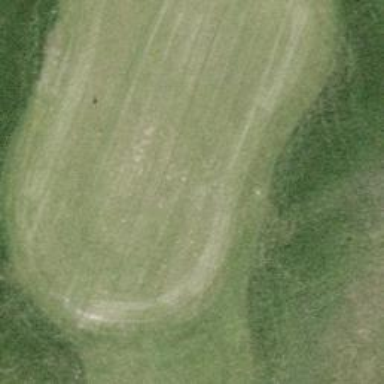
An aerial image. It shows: View of golf hole.